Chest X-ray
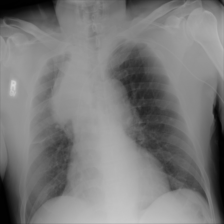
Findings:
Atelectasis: negative
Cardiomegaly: negative
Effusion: negative
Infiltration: negative
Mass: positive
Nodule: positive
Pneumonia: negative
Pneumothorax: negative
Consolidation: negative
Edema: negative
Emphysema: negative
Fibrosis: negative
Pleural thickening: negative
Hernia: negative